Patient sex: F
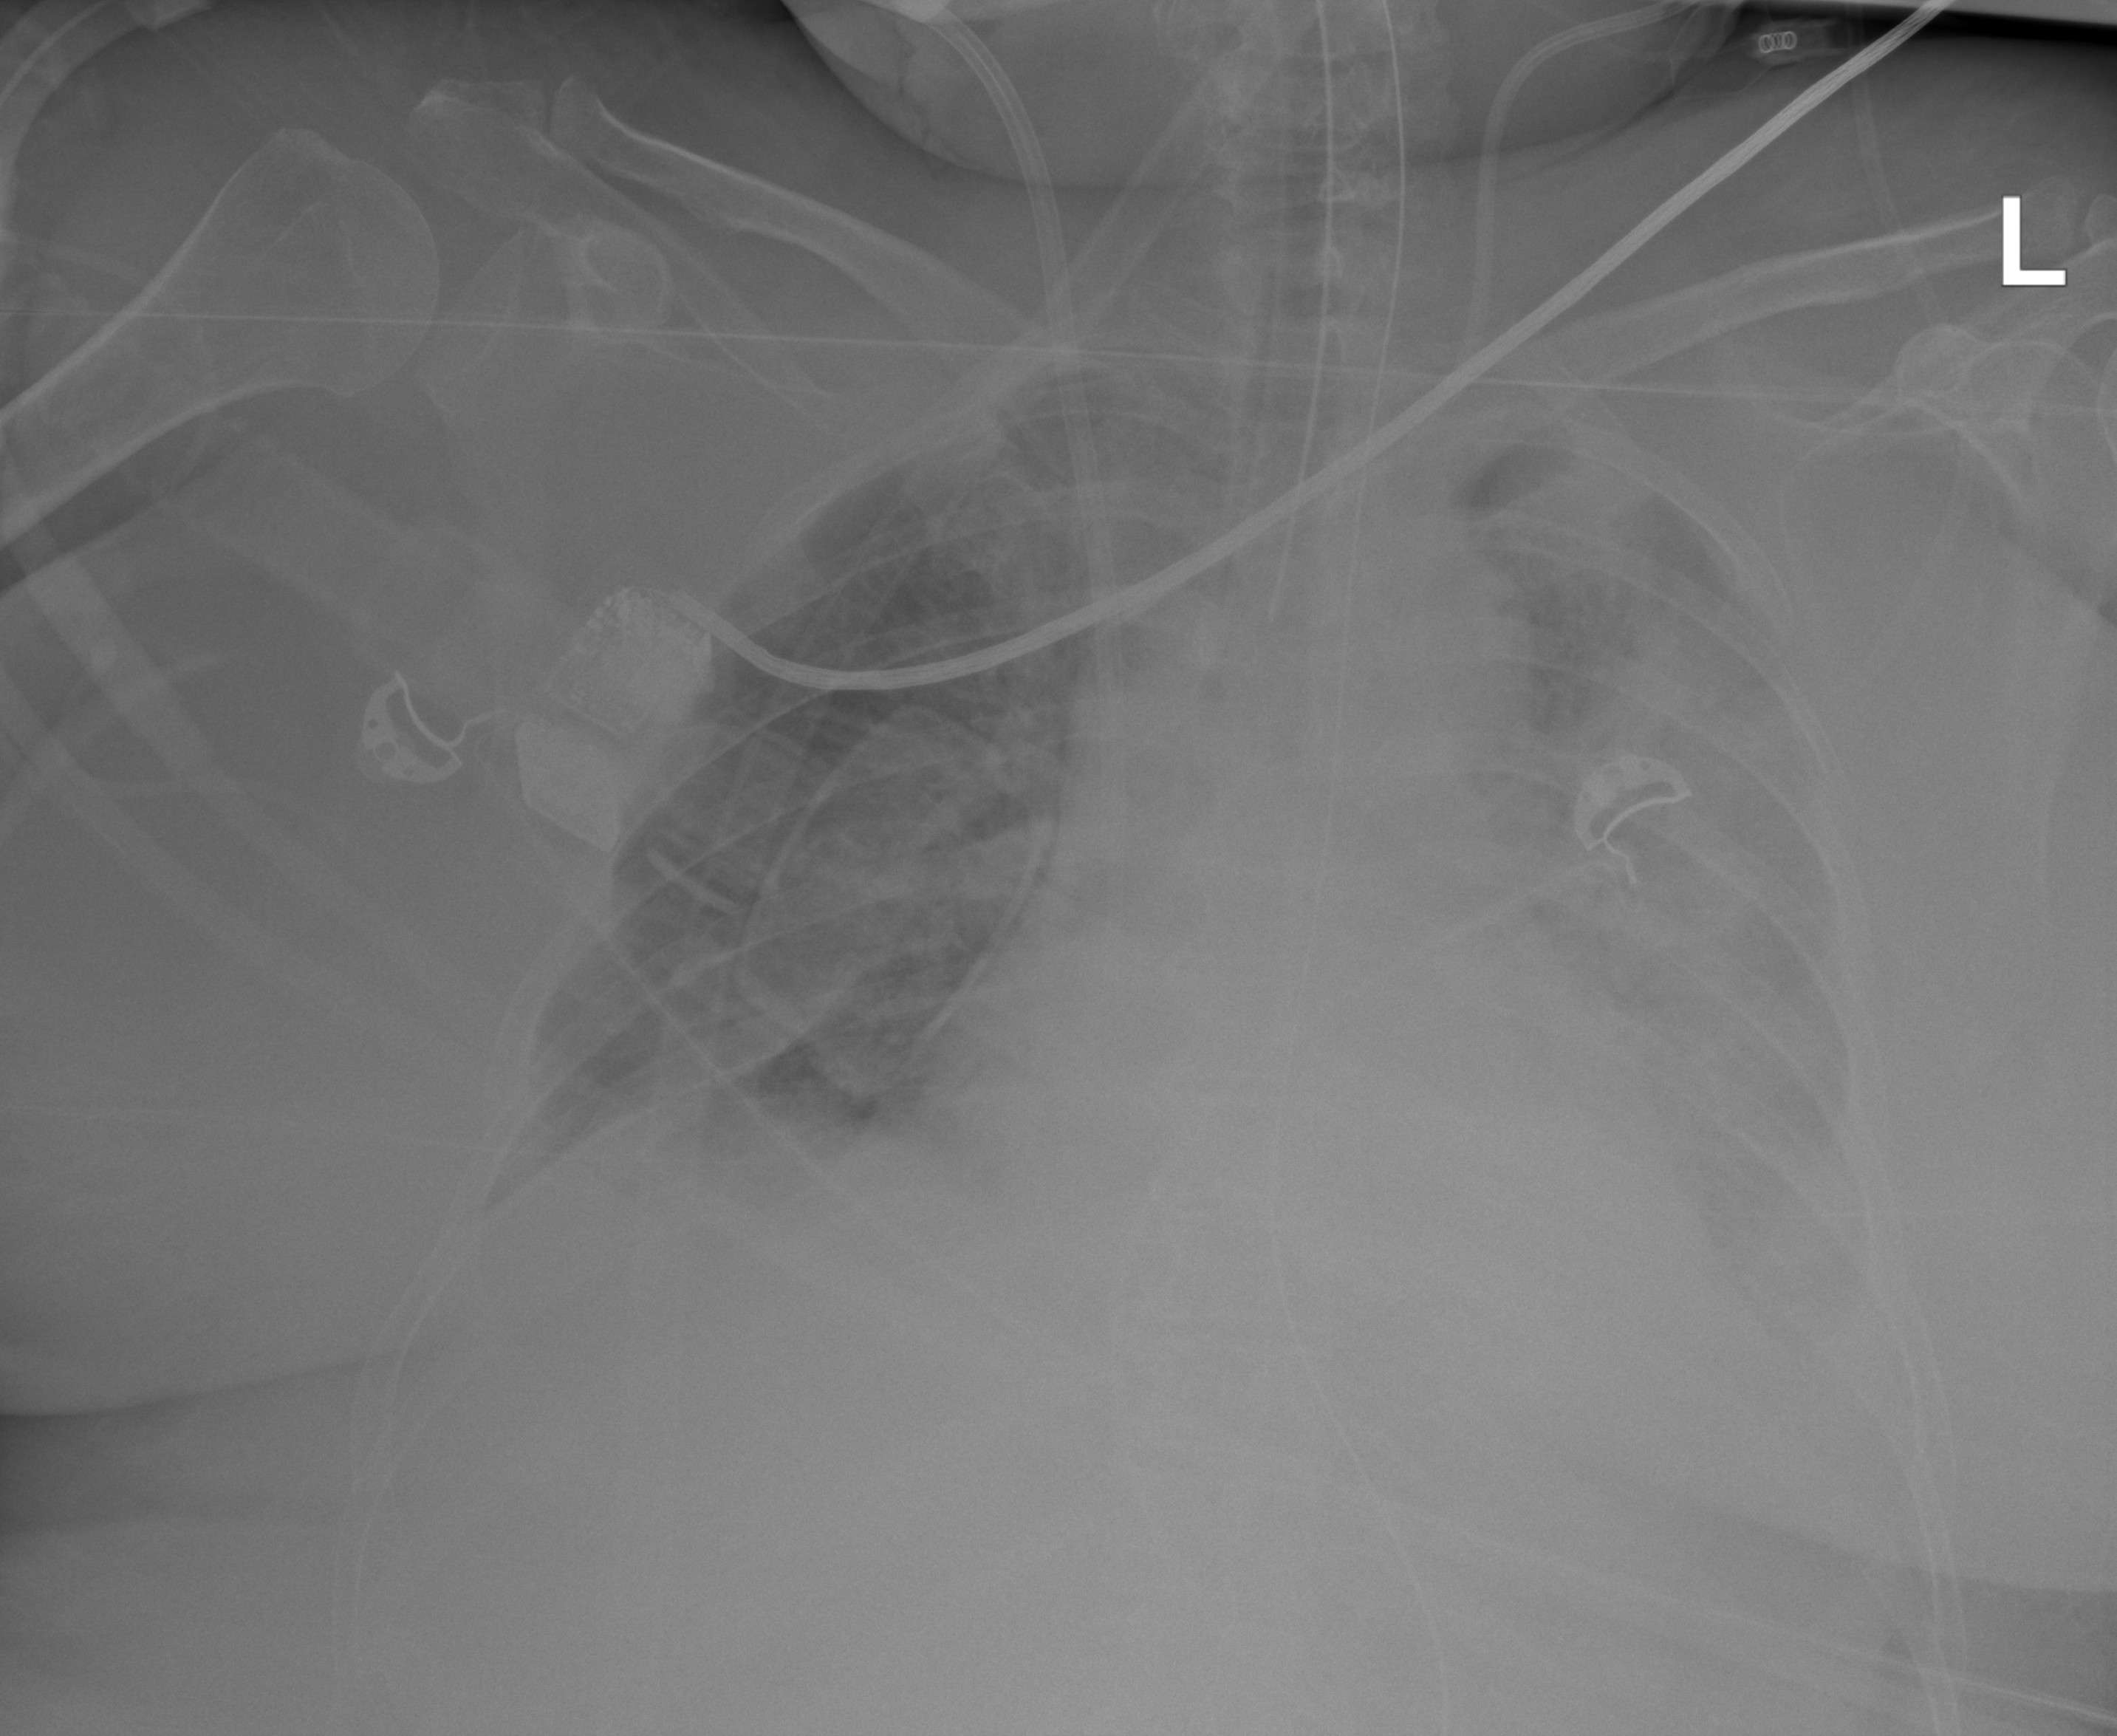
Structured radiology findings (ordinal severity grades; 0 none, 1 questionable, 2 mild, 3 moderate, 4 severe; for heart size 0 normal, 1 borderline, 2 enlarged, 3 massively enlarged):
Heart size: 2
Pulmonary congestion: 2
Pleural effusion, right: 2
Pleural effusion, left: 3
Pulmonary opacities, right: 2
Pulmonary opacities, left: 4
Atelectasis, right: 0
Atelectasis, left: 3